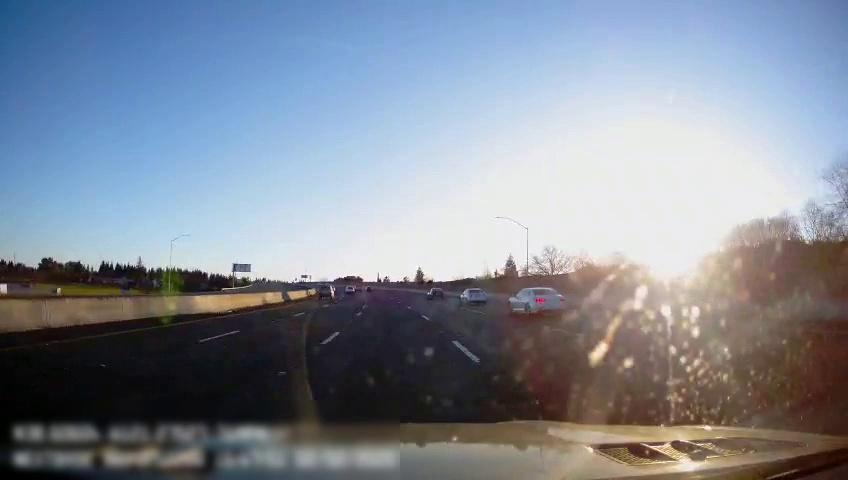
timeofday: Day
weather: Sunny
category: Drivable Space
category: Drivable Space
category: Vehicles | Car
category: Vehicles | SUV
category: Vehicles | Car
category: Vehicles | Car
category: Vehicles | Car
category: Lanes | Alternate Lane
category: Lanes | Alternate Lane
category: Lanes | Current Lane
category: Lanes | Current Lane
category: Lanes | Alternate Lane